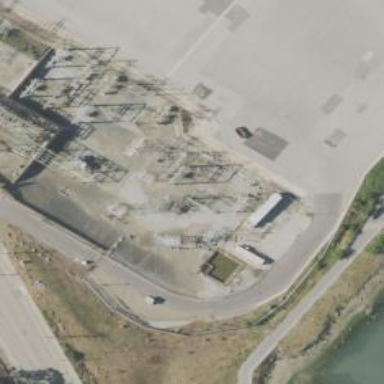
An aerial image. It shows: Lattice structure tower used for power distribution.